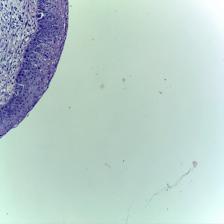
Diagnosis: Normal